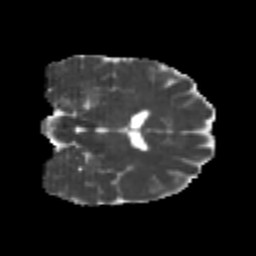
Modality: MD
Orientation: coronal
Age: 21
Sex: female
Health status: healthy
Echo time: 0.074 s